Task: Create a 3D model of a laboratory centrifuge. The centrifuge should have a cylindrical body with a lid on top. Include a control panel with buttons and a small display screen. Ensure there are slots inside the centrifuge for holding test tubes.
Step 634:
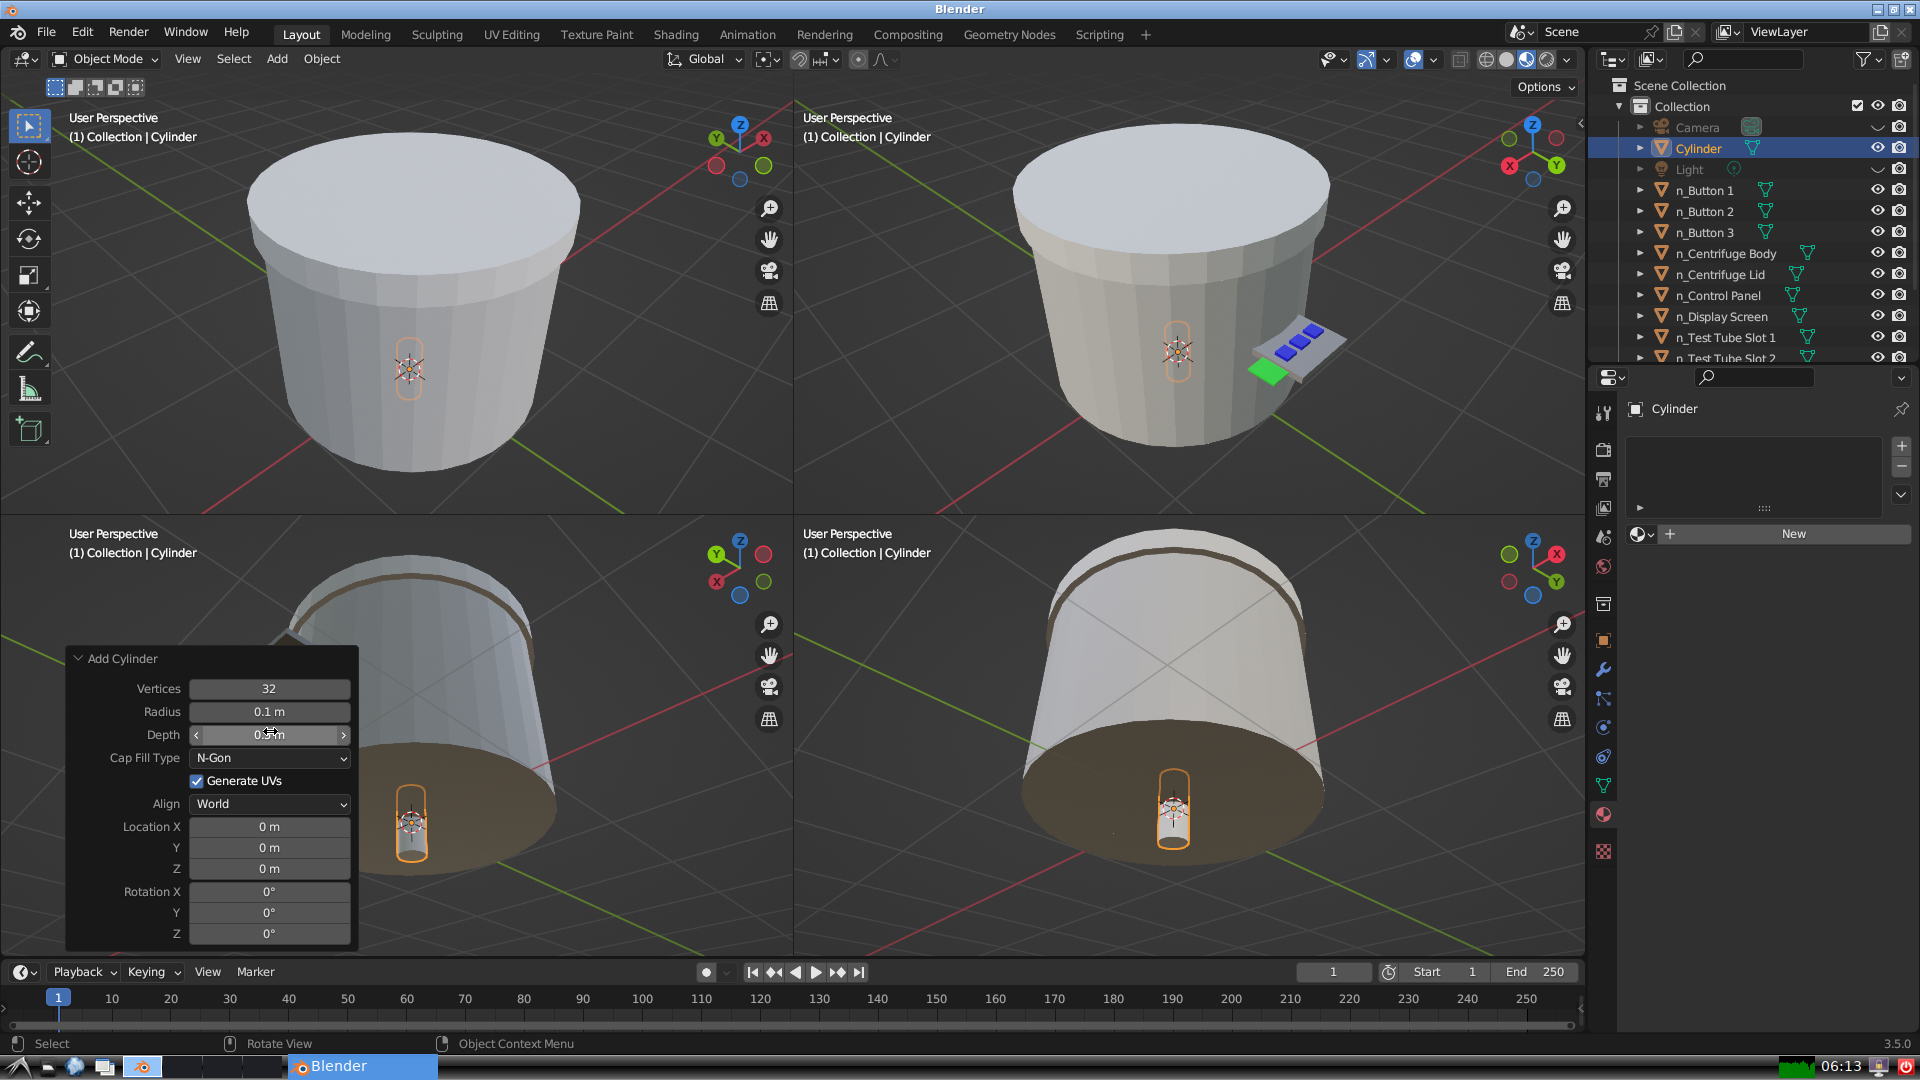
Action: {"mouse_move": [270, 824]}